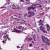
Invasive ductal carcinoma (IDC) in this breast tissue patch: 1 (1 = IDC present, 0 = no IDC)